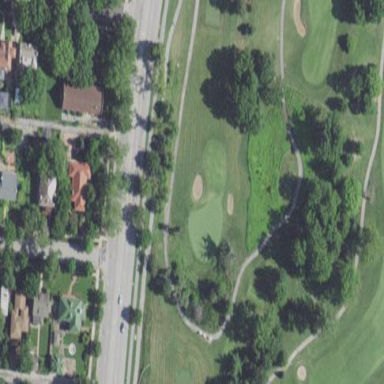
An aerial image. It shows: Grassy area designated as golf fairway.